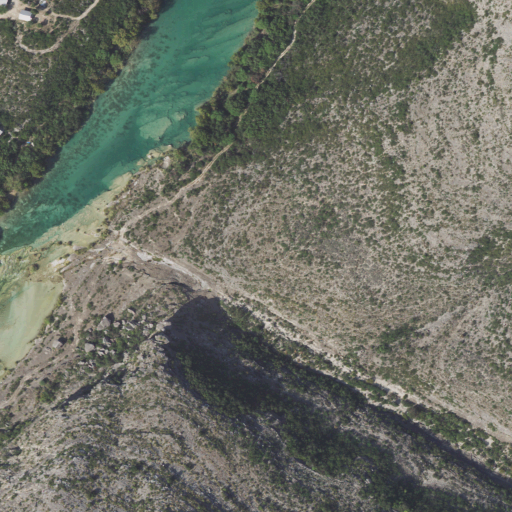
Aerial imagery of valley in Texas named Turkey Bluff Canyon containing shrub, open water, deciduous forest, woody wetlands, low intensity development, grassland, and herbaceous wetlands